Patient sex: F
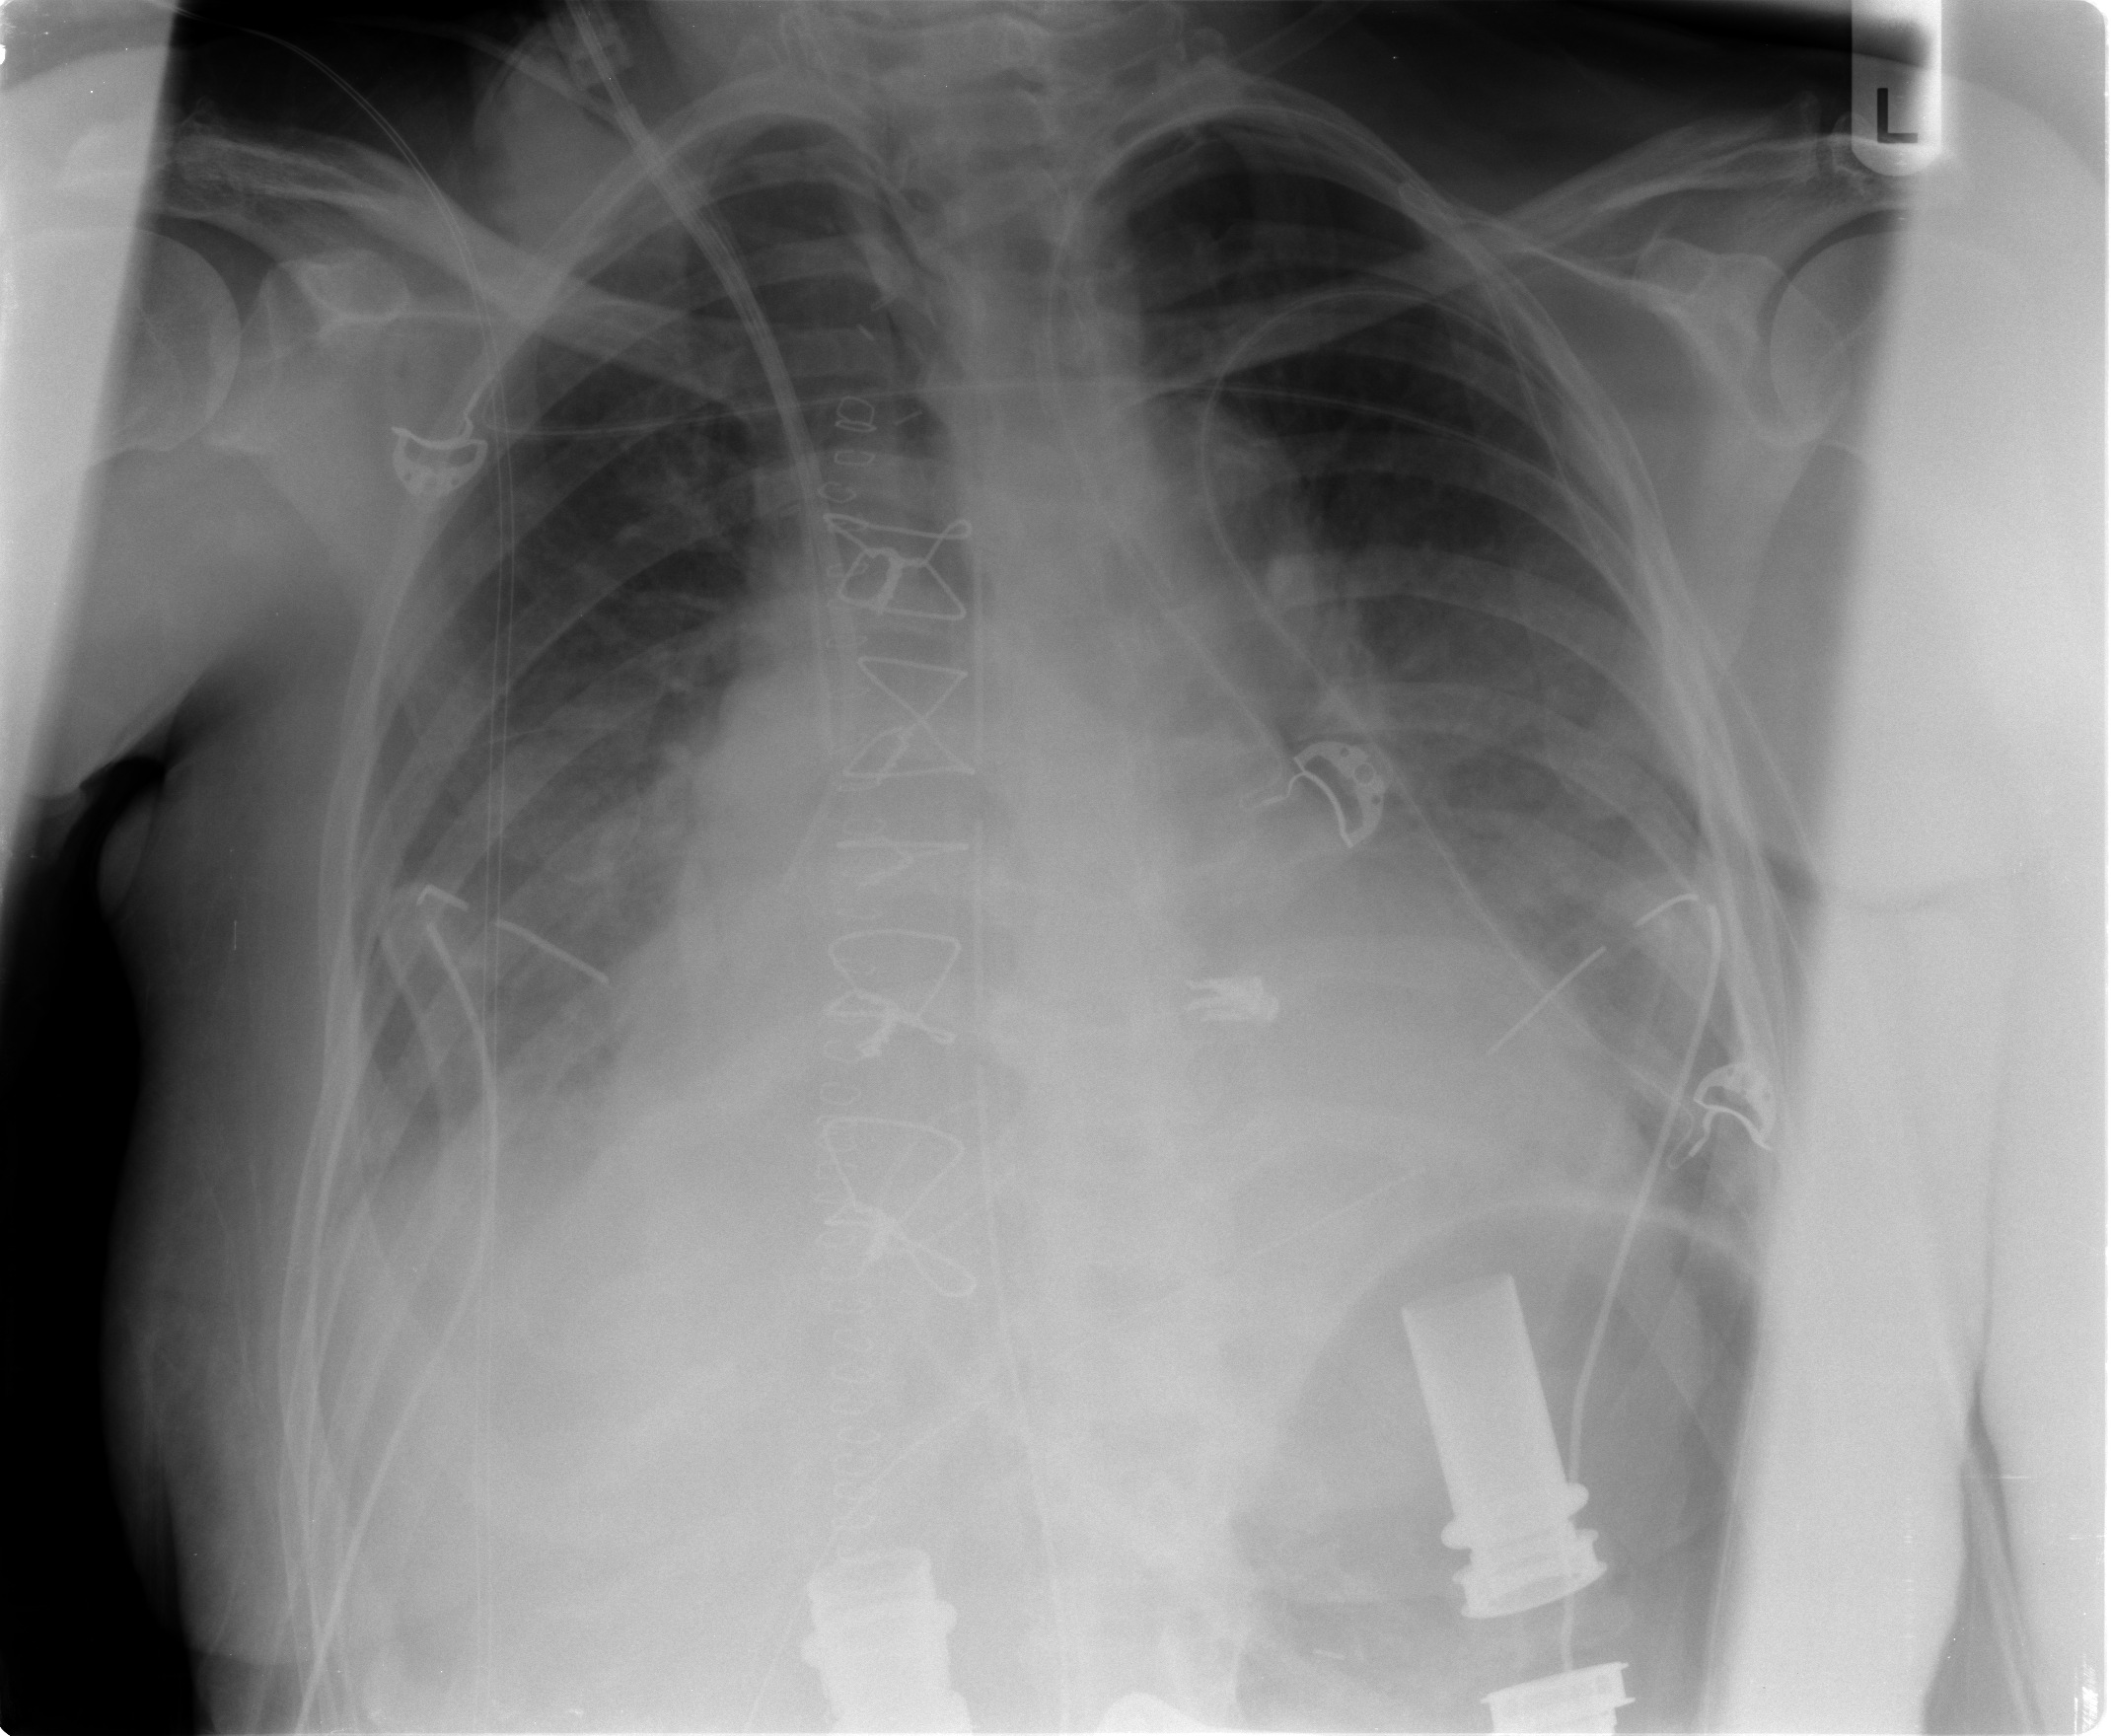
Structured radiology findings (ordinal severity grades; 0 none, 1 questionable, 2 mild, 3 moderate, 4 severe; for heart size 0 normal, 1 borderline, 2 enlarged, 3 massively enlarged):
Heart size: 3
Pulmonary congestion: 2
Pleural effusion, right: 3
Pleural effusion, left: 2
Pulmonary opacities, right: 0
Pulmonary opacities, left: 0
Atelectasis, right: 2
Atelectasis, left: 2